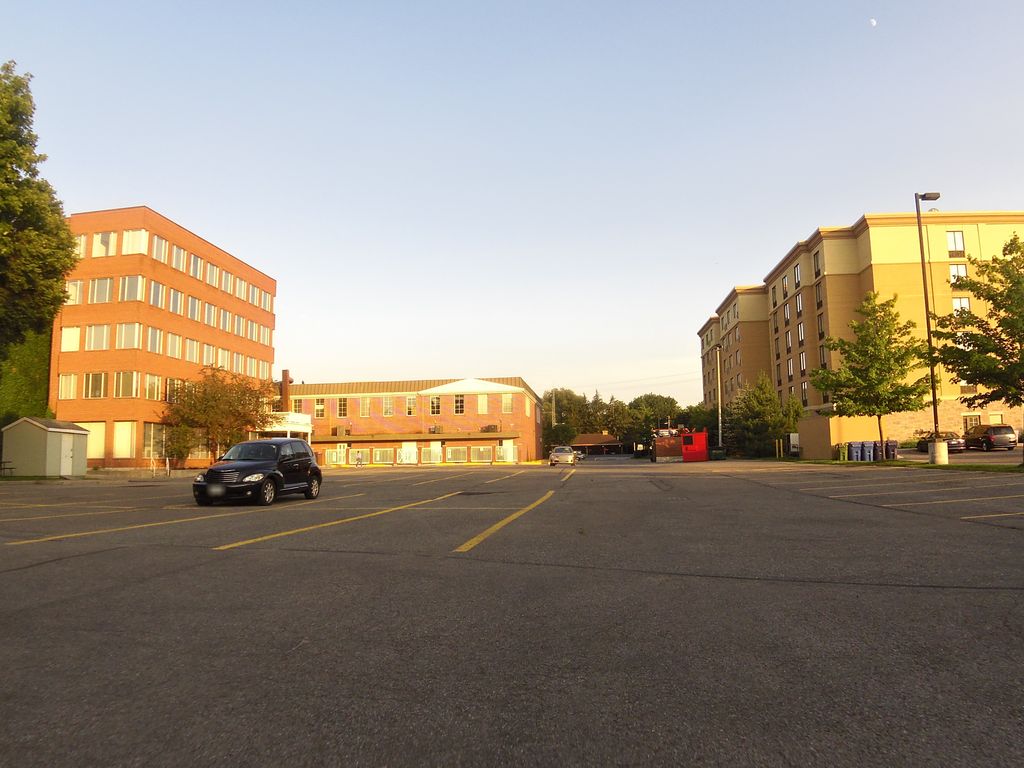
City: ottawa-gatineau